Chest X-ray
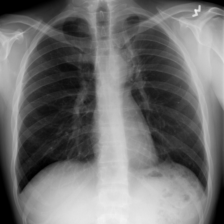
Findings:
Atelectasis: negative
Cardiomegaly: negative
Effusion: negative
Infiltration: negative
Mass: positive
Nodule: negative
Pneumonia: negative
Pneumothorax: positive
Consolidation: negative
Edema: negative
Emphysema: negative
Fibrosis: negative
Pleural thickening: negative
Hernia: negative